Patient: sex M, age 36
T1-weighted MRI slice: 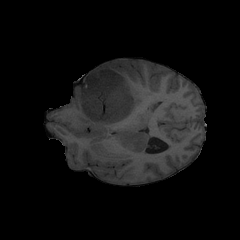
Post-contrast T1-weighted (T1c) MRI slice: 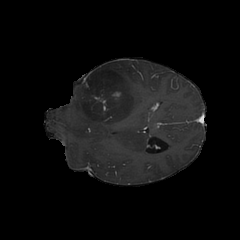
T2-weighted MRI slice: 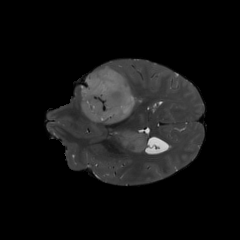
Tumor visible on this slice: yes
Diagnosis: Glioblastoma, IDH-wildtype
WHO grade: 4